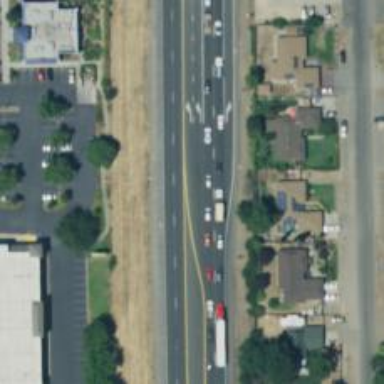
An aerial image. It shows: Expressway with asphalt surface classified as trunk highway.